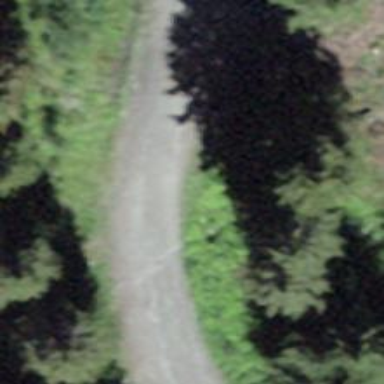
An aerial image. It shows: Downhill track with grade1 quality.